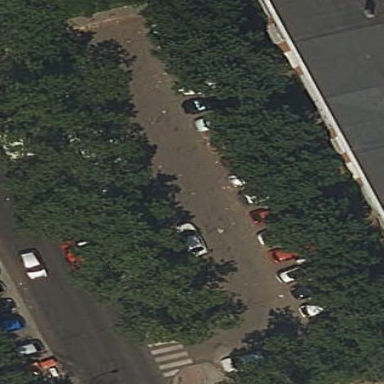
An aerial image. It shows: Parking area with surface.